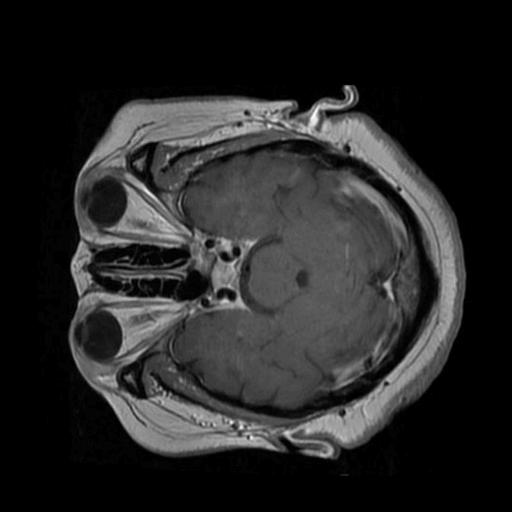
Label: brain_tumor